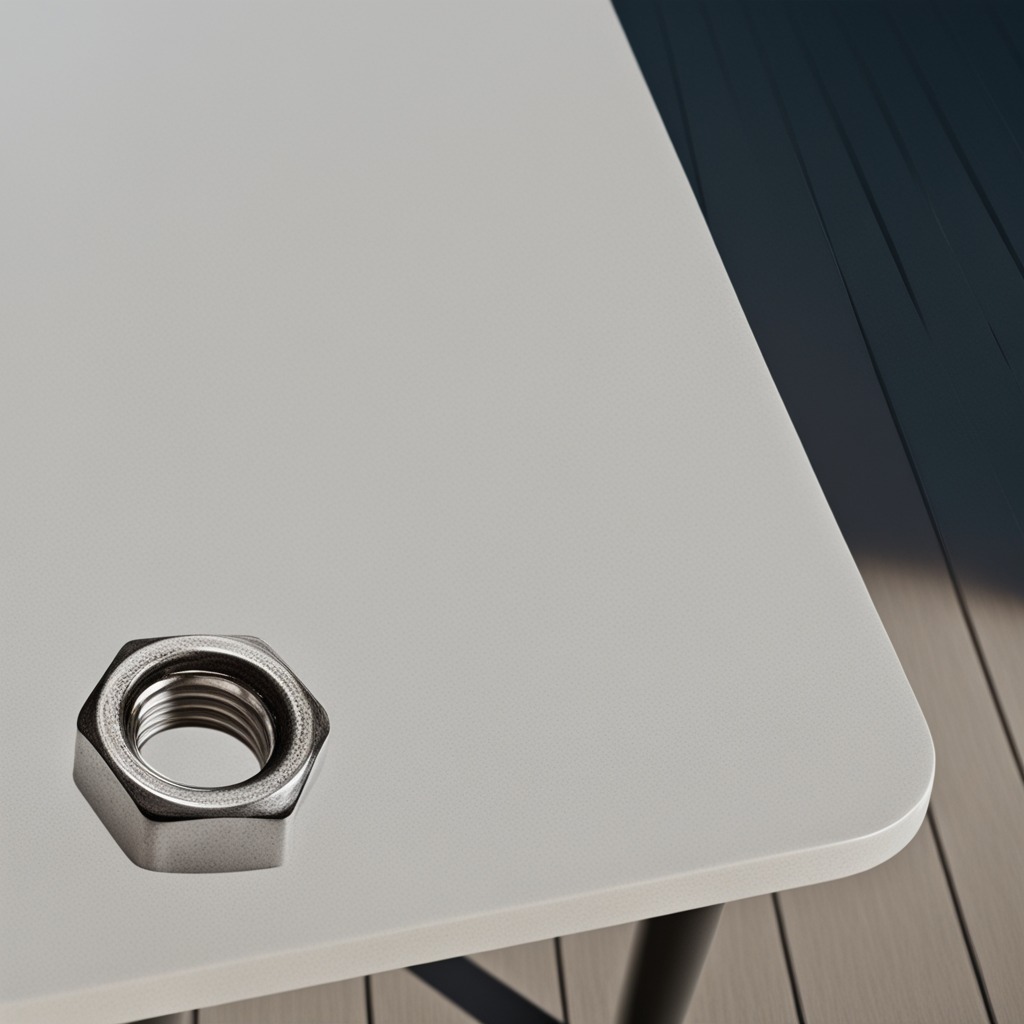
A metal nut is lying on the table in a temporary outdoor tool station.